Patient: sex F, age 58
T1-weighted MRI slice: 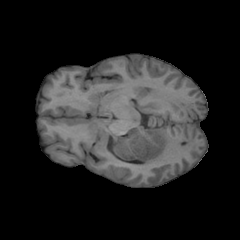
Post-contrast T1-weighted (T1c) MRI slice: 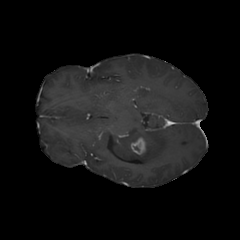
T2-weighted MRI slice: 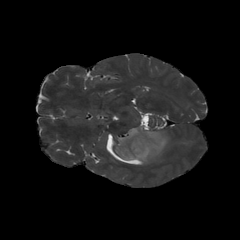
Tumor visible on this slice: yes
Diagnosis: Glioblastoma, IDH-wildtype
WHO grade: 4